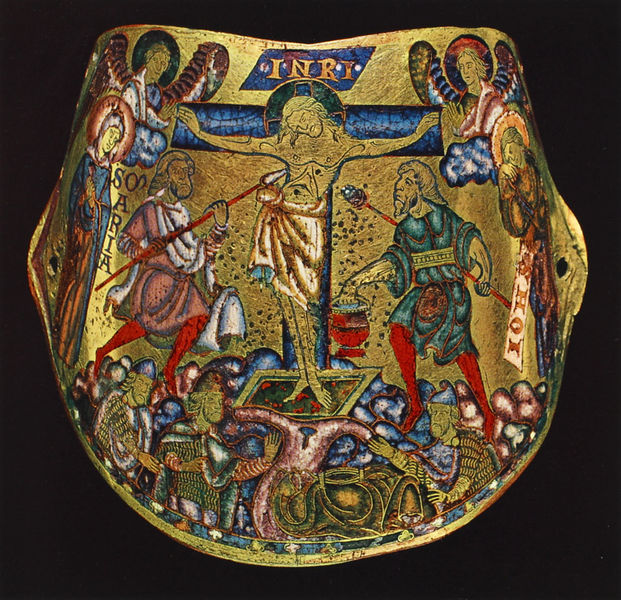
Titel: Armspanne (Armilla)
Institution: Bâle, Sammlung Hirsch
Schlagwörter: blau, menschen, rot, tuch, bart, hemd, kirche, gold, stoff, engel, lanze, soldaten, metall, bronze, kreuz, religion, löcher, heiligenschein, christus, jesus, kreuzigung, lanzen, speer, speere, maria, inri, engle, jhjesus